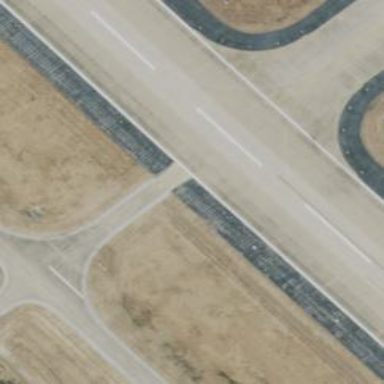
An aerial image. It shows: Image of taxiway at airport.